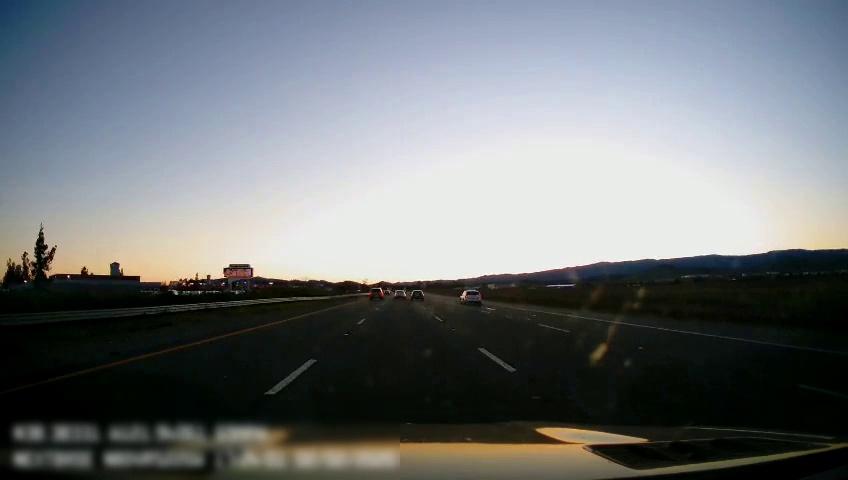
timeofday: Dusk/Dawn/Twilight
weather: Cloudy
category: Drivable Space
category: Vehicles | Car
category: Vehicles | Car
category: Vehicles | SUV
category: Vehicles | SUV
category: Lanes | Alternate Lane
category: Lanes | Current Lane
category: Lanes | Current Lane
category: Lanes | Alternate Lane
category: Lanes | Alternate Lane